Question: What is the result of this measurement?
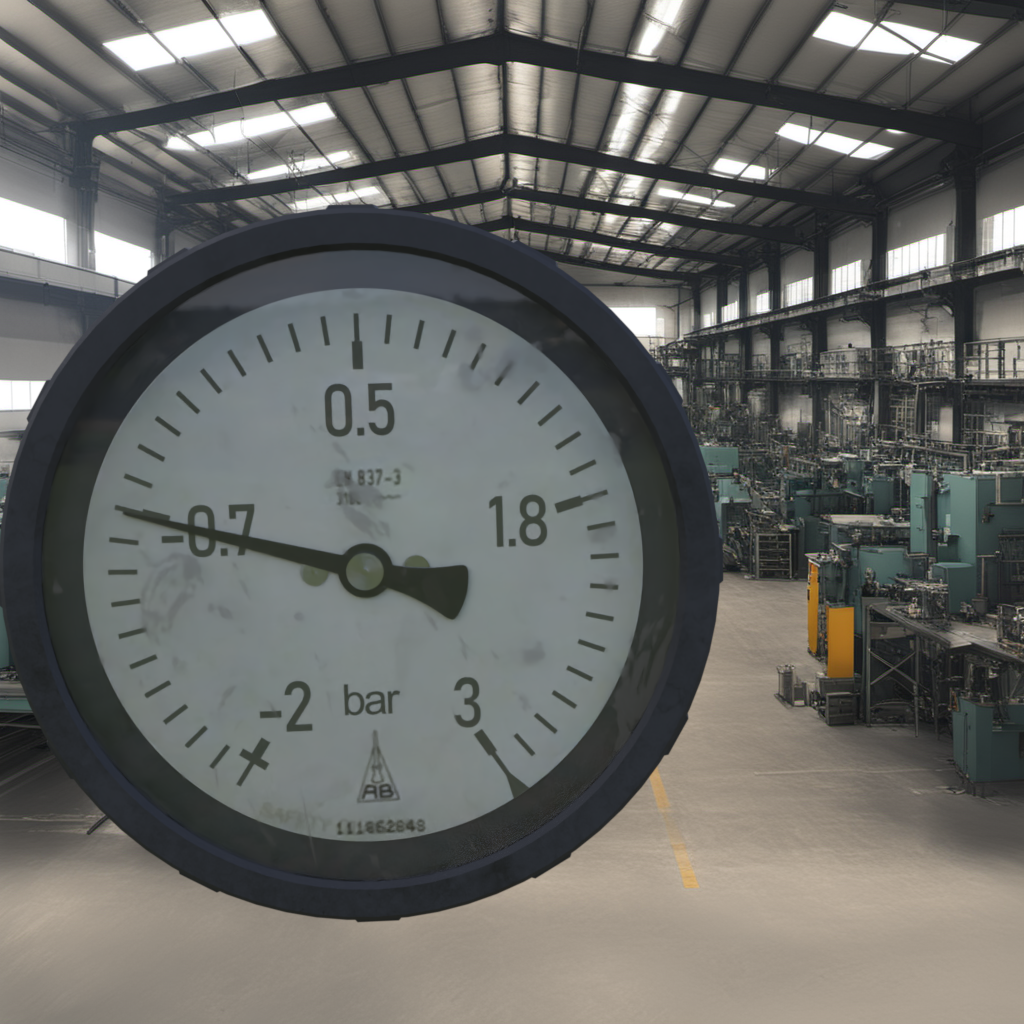
Answer: The result is -0.8
Question: What is the value range of the measurement in the image?
Answer: The range is from -2 to 3
Question: What is the minimum and maximum value of this measurement?
Answer: The minimum value is -2 and the maximum value is 3